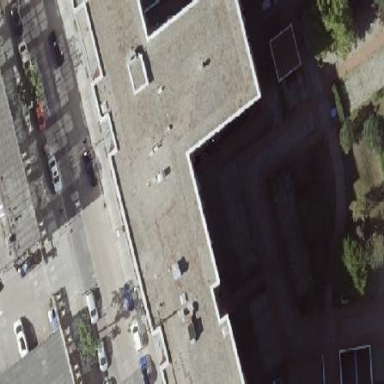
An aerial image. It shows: Commercial building.